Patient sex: M
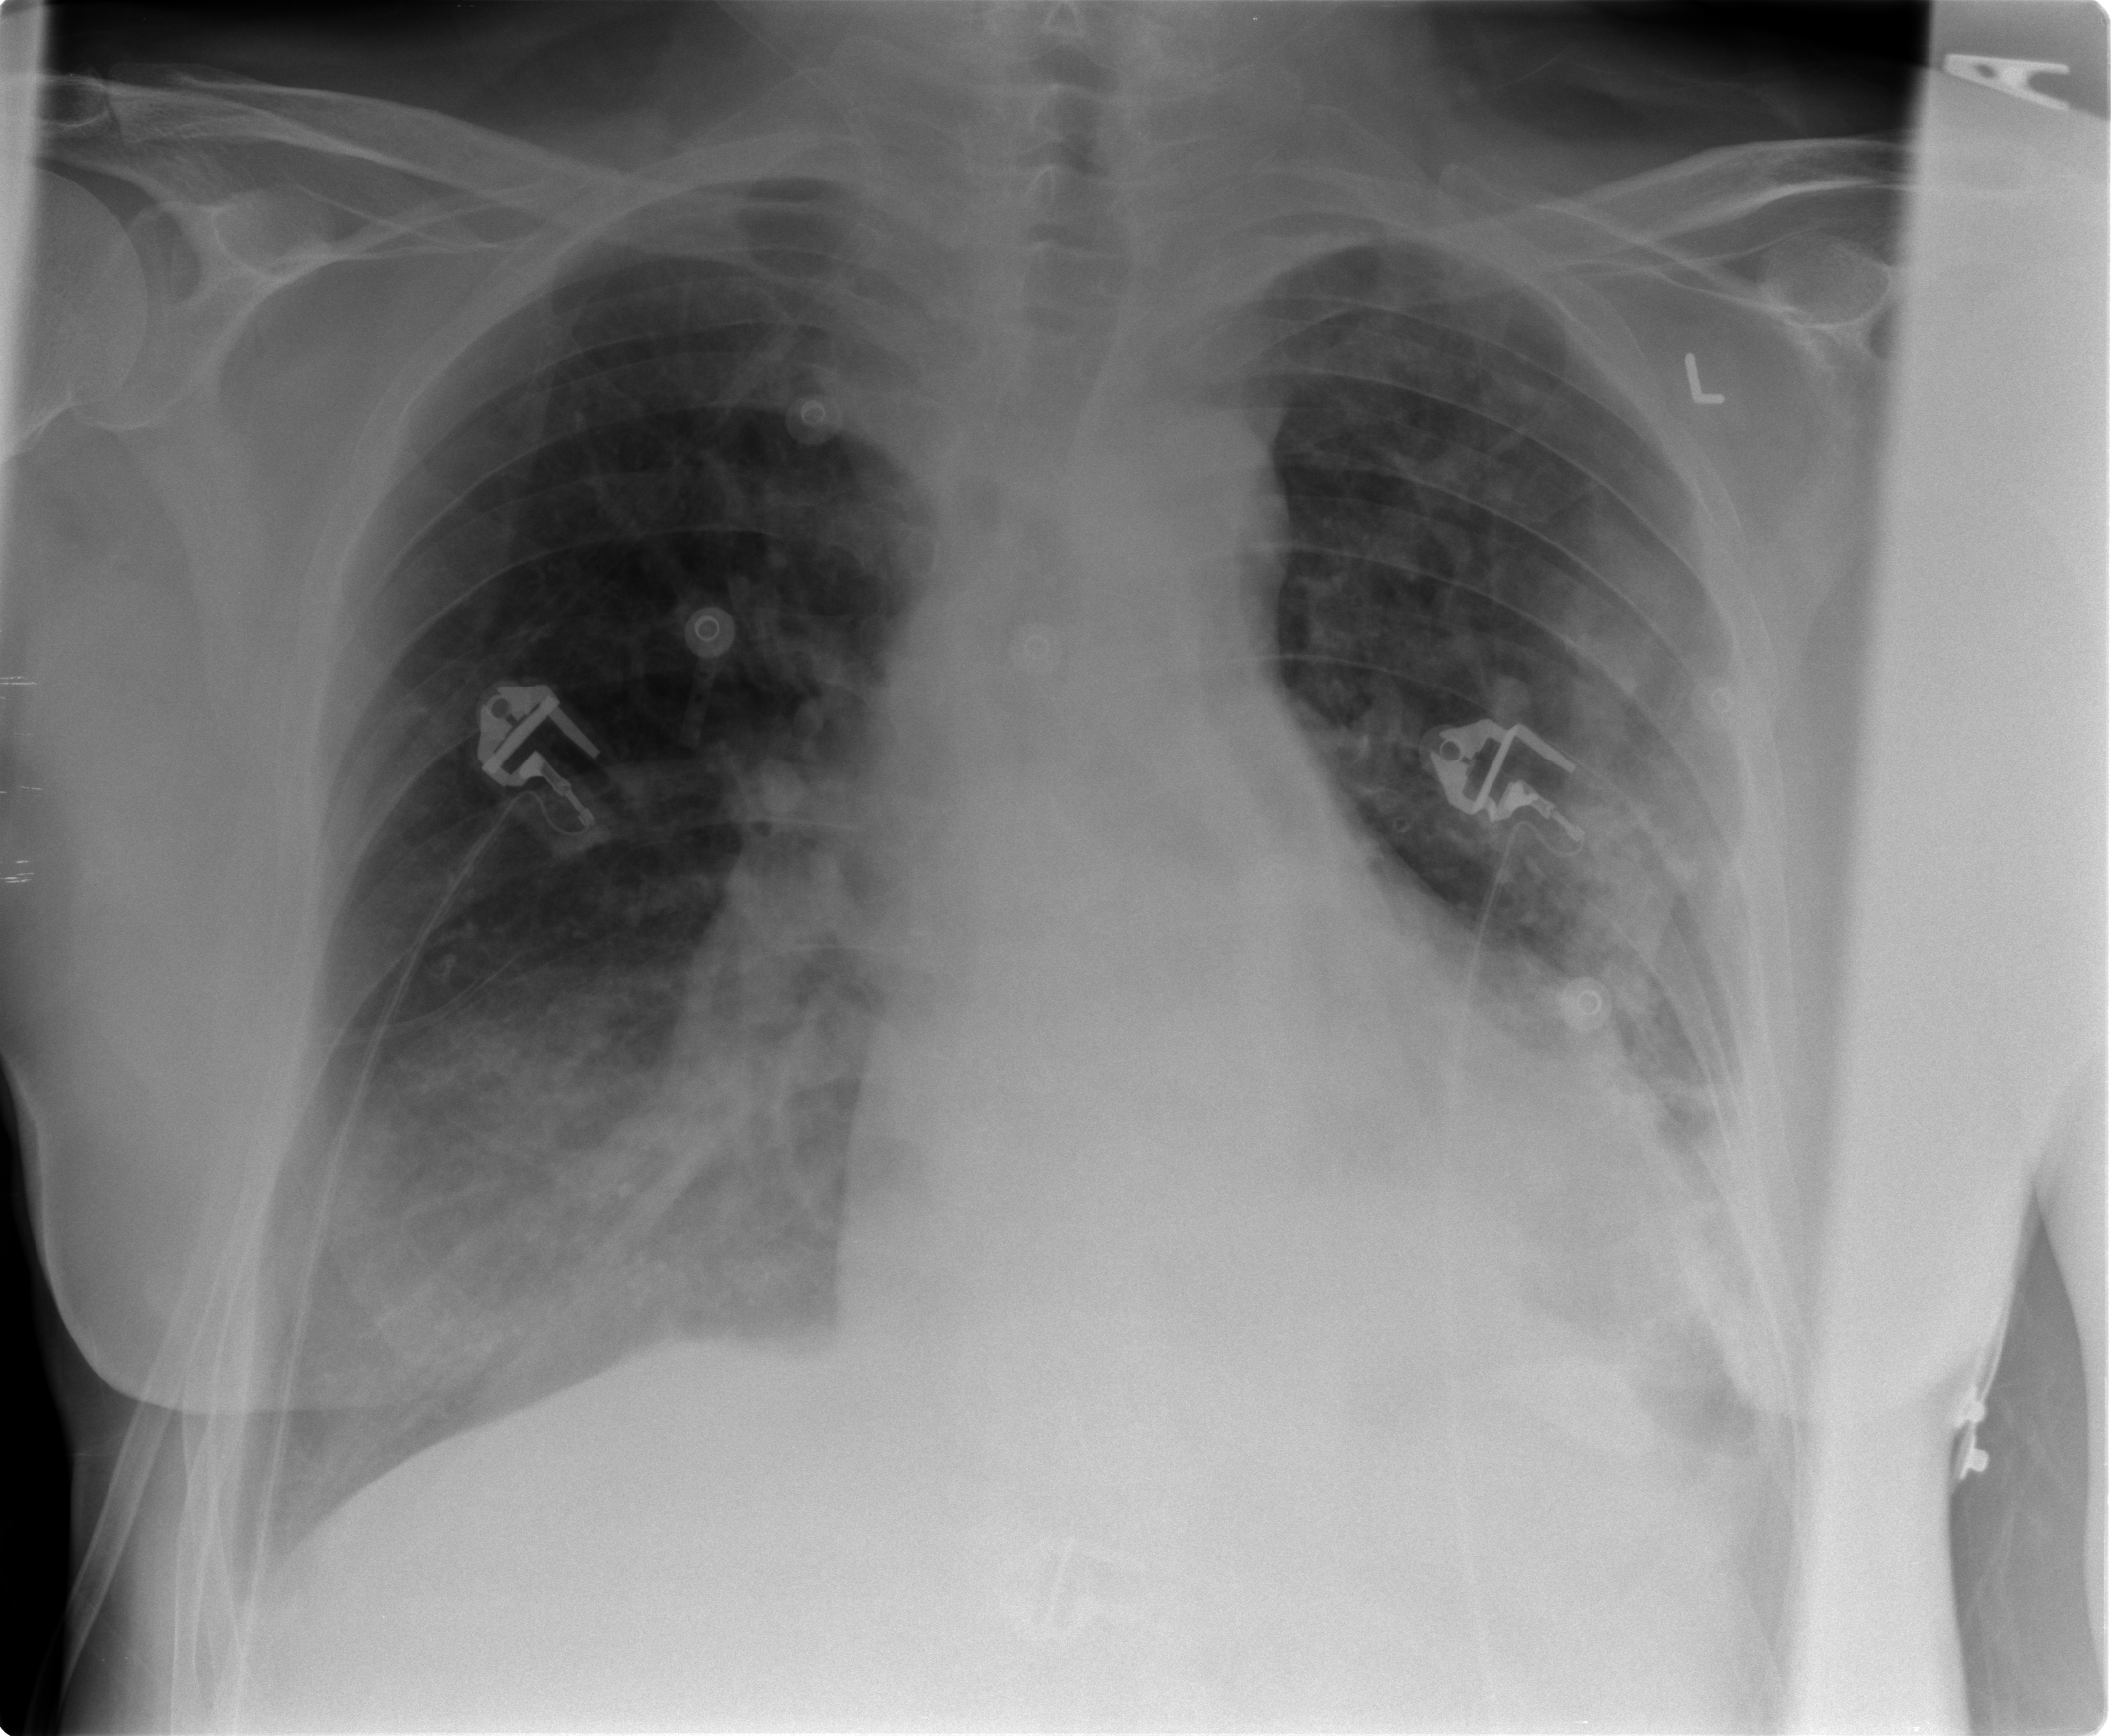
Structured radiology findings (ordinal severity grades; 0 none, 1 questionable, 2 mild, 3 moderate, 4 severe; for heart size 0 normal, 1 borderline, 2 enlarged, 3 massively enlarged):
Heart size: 2
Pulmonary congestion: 2
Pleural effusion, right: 0
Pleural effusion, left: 0
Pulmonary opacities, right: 2
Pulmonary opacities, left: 2
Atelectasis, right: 2
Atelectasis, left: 2